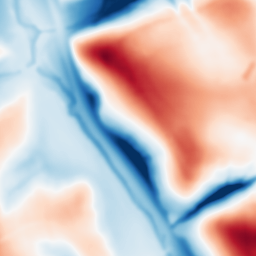
Category: multiscale
Decomposition family: dog_multiscale
Decomposition parameters: sigma_ratio: 2
n_scales: 4
base_sigma: 2
Upsampling method: sinc_hamming
Upsampling parameters: scale: 2
kernel_size: 8
Upsampling scale: 2